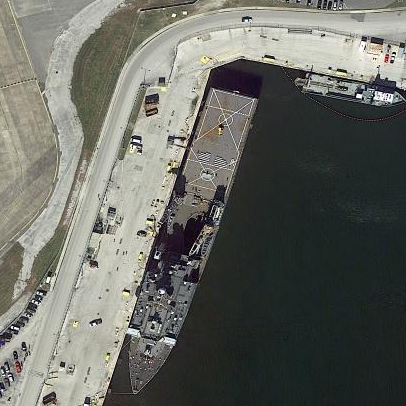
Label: Whitby_Island-class_dock_landing_ship